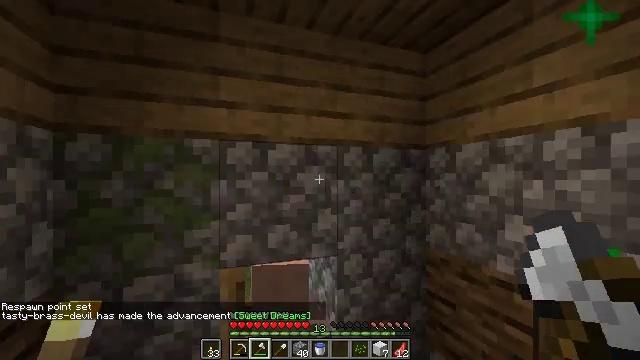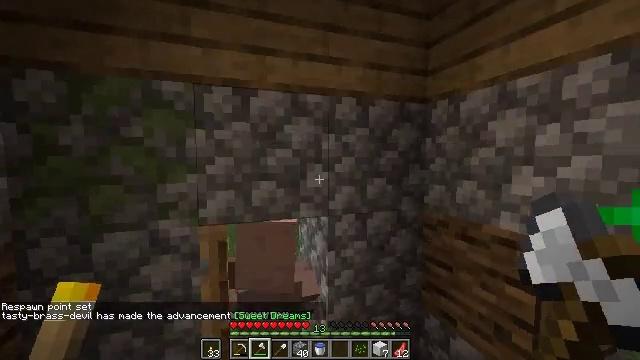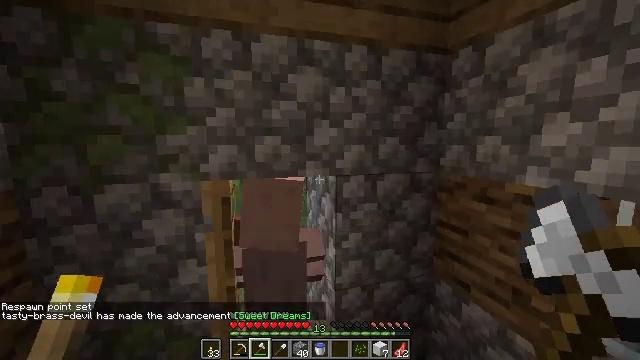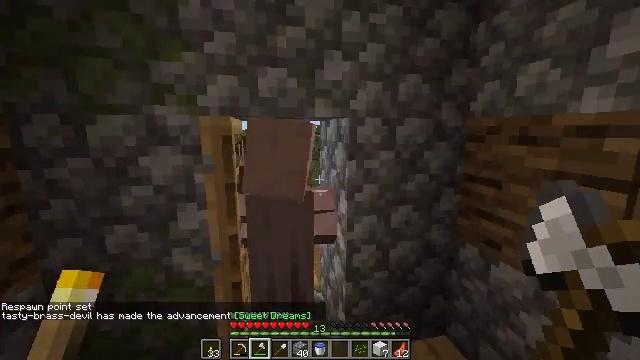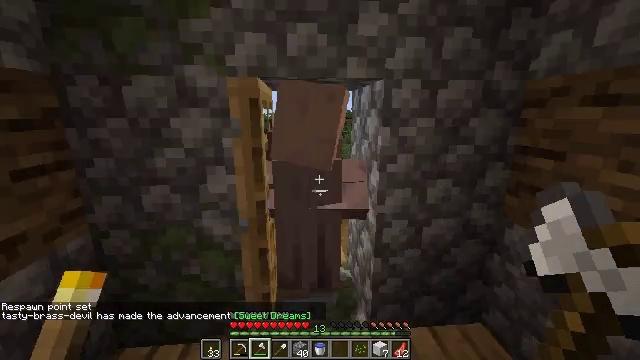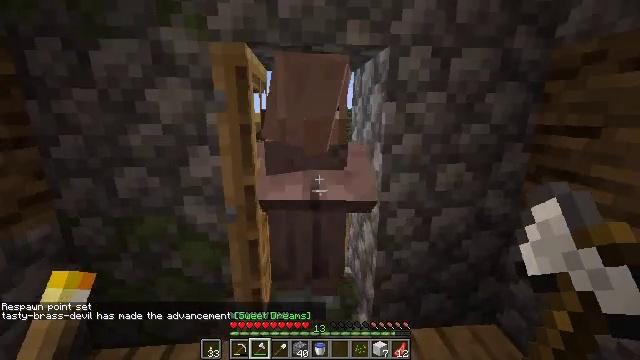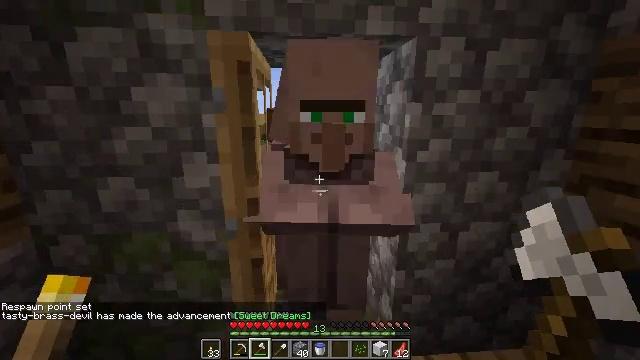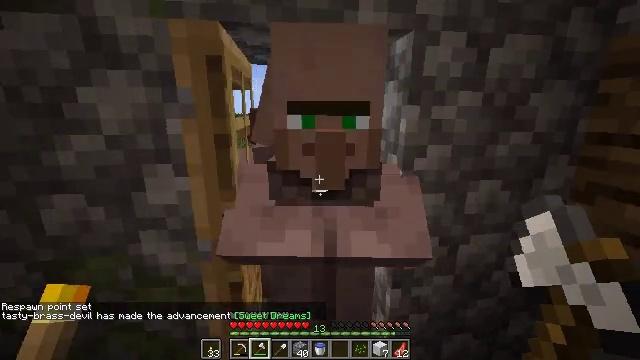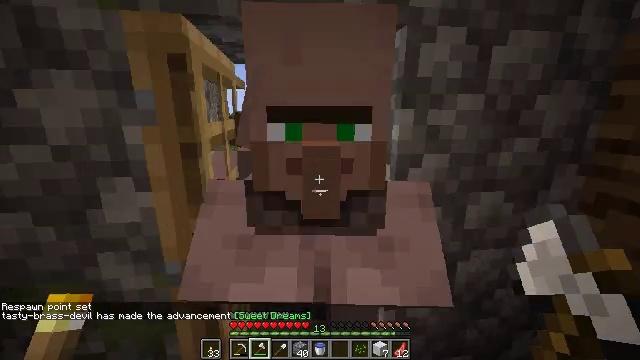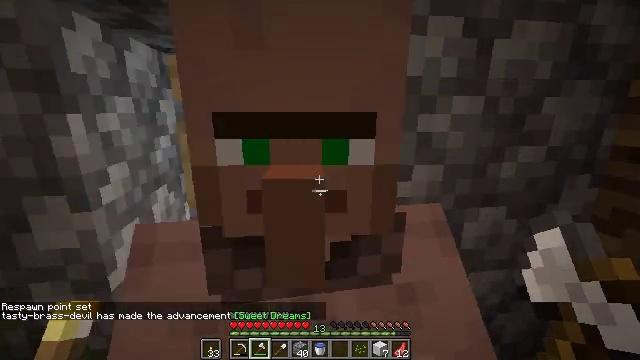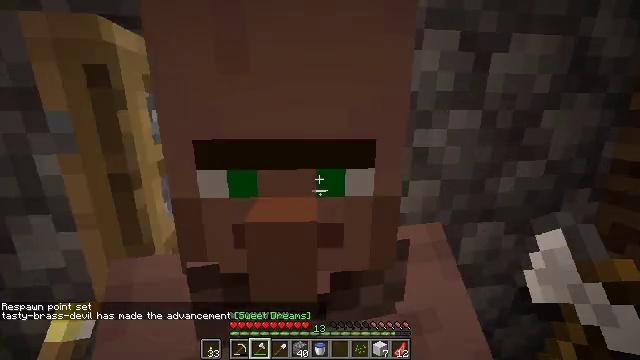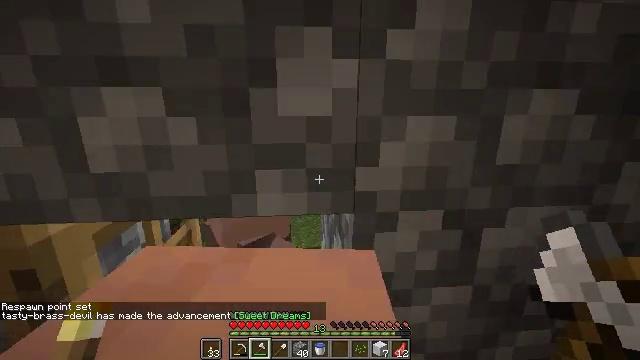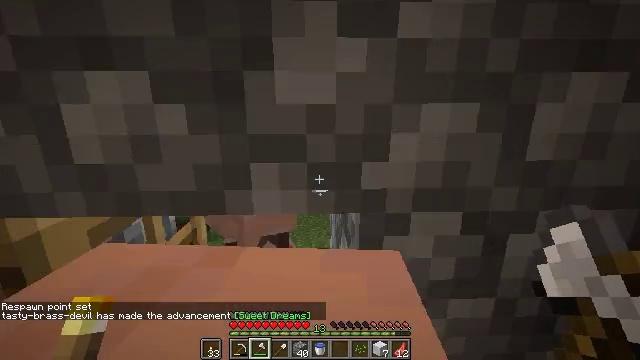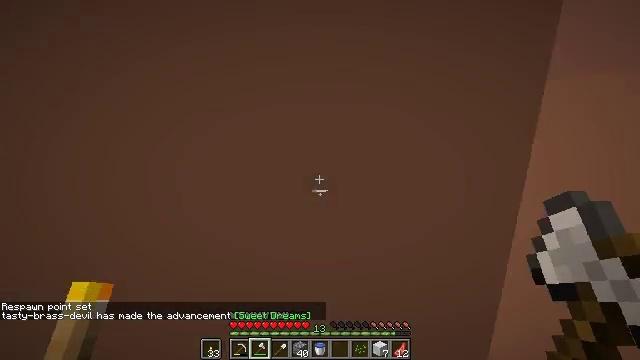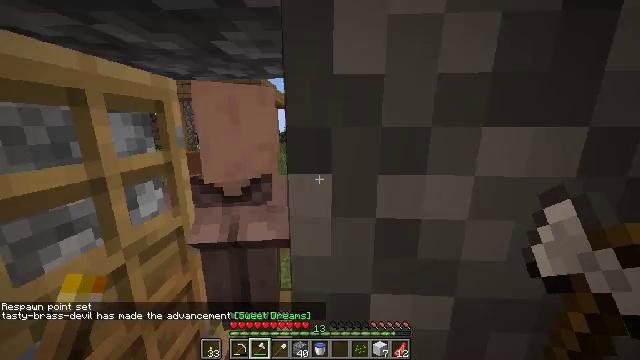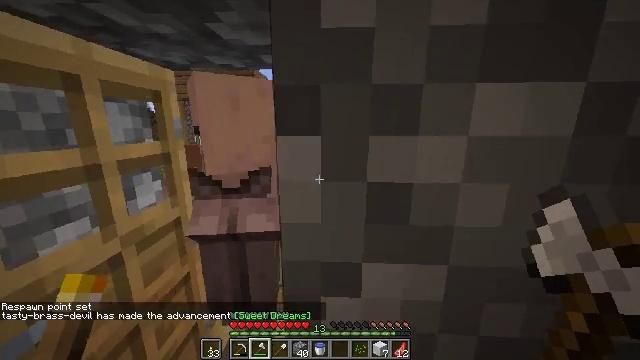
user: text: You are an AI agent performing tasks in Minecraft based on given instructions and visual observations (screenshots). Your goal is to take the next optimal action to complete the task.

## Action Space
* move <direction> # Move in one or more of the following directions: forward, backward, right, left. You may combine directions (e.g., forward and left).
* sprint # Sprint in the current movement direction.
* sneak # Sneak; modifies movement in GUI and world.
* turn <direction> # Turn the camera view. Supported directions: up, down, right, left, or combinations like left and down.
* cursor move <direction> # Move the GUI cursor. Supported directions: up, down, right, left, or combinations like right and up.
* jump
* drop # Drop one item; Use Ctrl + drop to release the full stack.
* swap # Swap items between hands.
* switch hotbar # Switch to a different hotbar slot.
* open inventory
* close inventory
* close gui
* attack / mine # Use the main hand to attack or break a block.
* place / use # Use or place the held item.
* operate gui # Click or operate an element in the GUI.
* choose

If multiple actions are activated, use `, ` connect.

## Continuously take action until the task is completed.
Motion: motion action
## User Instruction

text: Collect a hay block for crafting.
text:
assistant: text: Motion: move forward, turn down
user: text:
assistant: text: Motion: move forward, turn left and down
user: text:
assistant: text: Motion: move forward, turn left and down
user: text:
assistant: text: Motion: move forward and move left, turn left and down
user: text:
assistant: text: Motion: move forward and move left
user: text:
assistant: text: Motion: move forward and move left
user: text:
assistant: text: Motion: move forward and move right, turn right
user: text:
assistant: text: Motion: move forward and move right
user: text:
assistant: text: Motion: move forward and move right
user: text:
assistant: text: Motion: move forward and move right
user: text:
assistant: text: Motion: move forward, turn left
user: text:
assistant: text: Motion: move forward, sprint, turn left
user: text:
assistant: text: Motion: move forward, sprint, turn left
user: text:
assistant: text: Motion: move forward and move left, sprint, turn left
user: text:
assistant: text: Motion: move forward and move left, sprint
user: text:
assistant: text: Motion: move forward and move left, sprint, turn right
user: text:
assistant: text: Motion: move forward, sprint, turn right
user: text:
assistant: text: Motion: move forward, sprint, turn right
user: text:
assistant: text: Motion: move forward, sprint, turn right
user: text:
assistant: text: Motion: move forward, sprint
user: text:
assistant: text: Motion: move forward, sprint
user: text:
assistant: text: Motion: move forward and move left, sprint, turn left
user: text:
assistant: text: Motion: move forward and move left, sprint, turn left
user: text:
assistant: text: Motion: move forward and move left, sprint
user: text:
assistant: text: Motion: move forward and move left, sprint
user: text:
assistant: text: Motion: move forward and move left, sprint, turn right
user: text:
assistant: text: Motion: move forward, sprint
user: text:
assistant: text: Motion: move forward and move left, sprint
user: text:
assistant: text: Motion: move forward and move left, sprint
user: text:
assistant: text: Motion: move forward, sprint